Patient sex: M
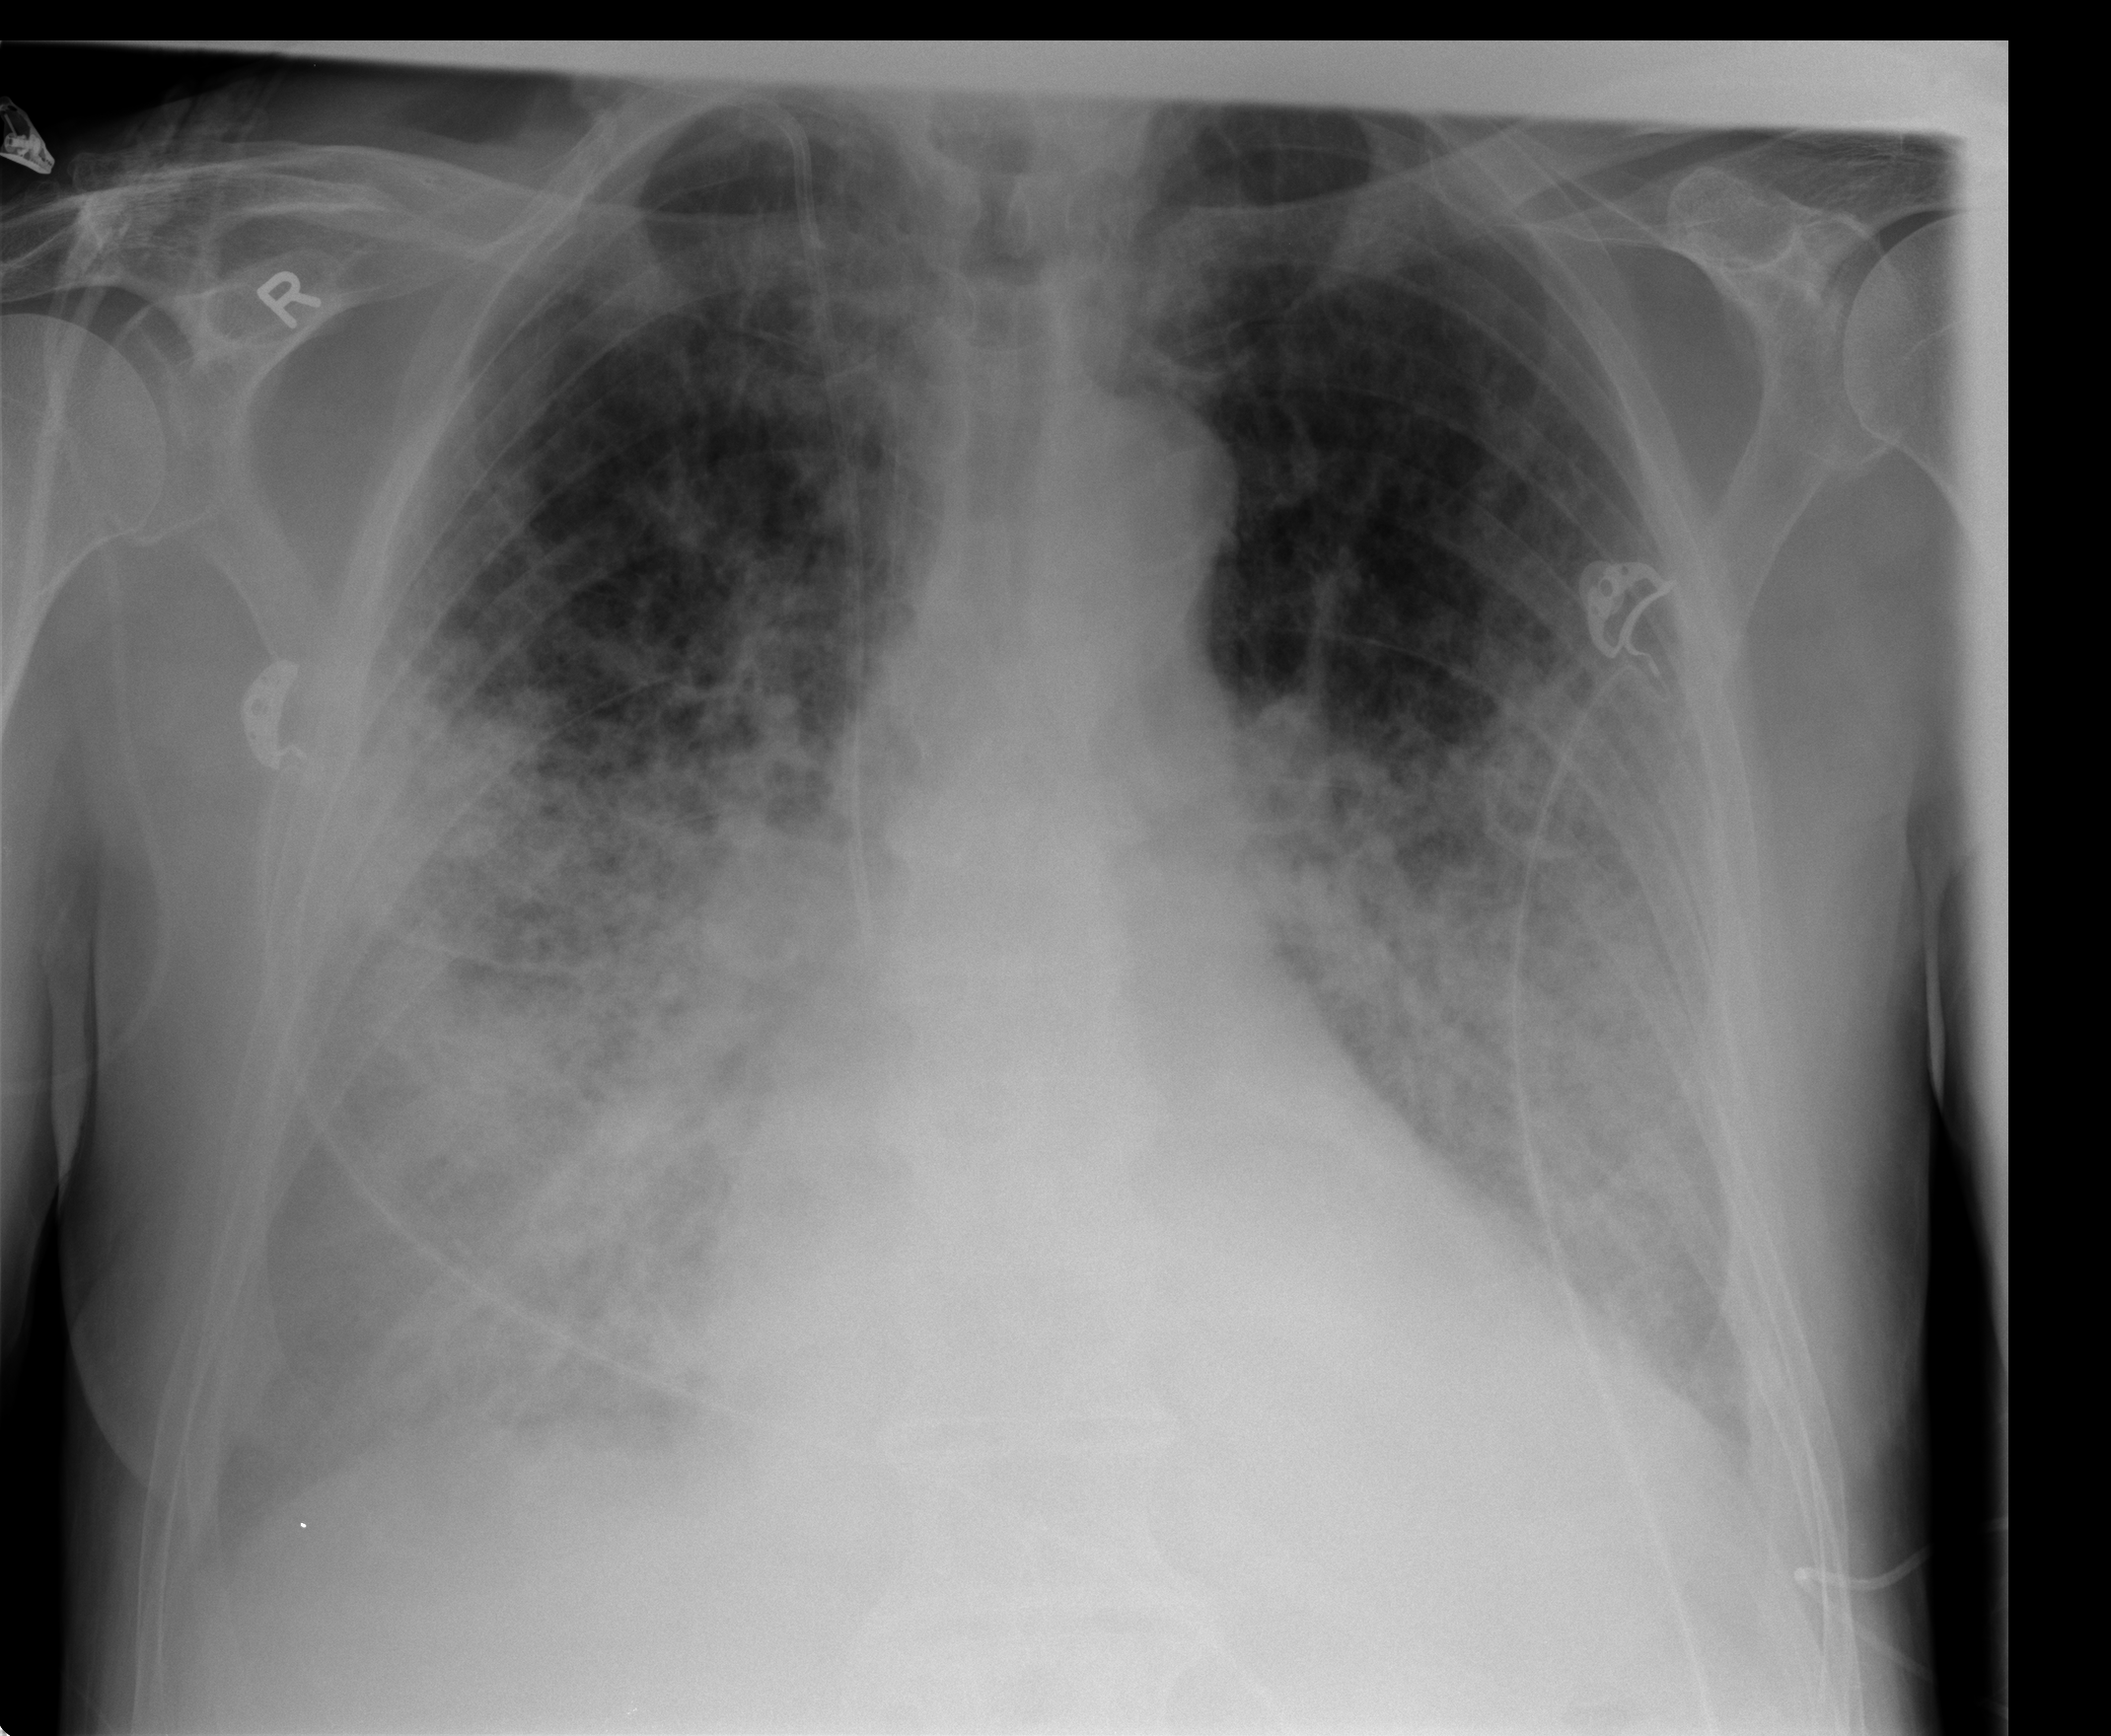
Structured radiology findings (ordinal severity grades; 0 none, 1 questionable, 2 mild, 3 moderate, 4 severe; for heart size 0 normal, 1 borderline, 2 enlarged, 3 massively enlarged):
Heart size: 2
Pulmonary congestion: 3
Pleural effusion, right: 2
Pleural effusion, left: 2
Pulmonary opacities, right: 3
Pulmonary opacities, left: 3
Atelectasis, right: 3
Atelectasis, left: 3